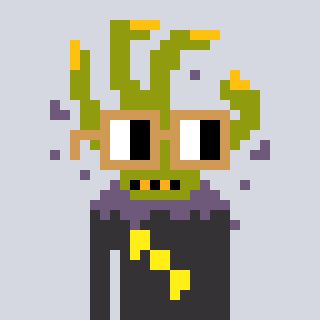
a pixel art character with square brown glasses, a zombie-hand-shaped head and a grayscale-colored body on a cool background